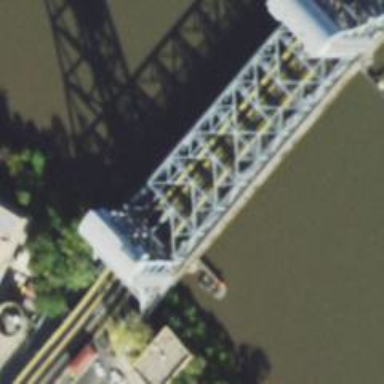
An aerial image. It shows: Primary highway with separate sidewalk. The bridge is movable lift bridge.